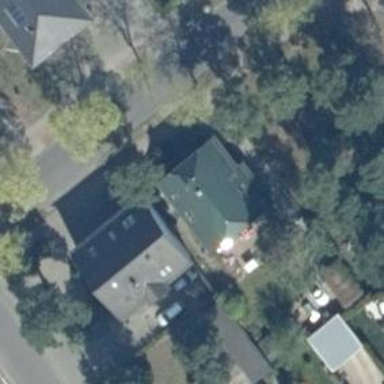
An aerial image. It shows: Detached building with hipped roof shape.